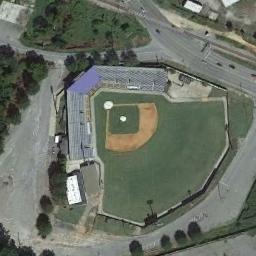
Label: stadium